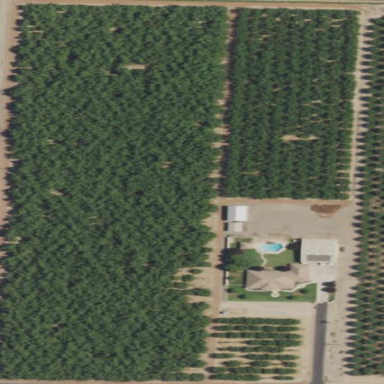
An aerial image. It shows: Orchard filled with walnut trees.